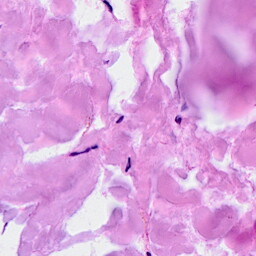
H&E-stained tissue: Breast